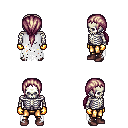
a pixel art fantasy rpg character, male body template, skeleton, white tattered cape, gold greaves, white blonde ponytail hairstyle, gold gloves, maroon shoes, four views (front, back, left, right), 2x2 character sprite sheet, small pixel art, hard edges, no anti-aliasing